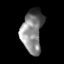
Tissue: skin
Cell type: Epithelial cells
Senescence score: 0.255
Nuclear area (px): 906
Mean DAPI intensity: 127.897